Field crop: maize
Growth stage: 2
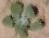
Species: chenopodium